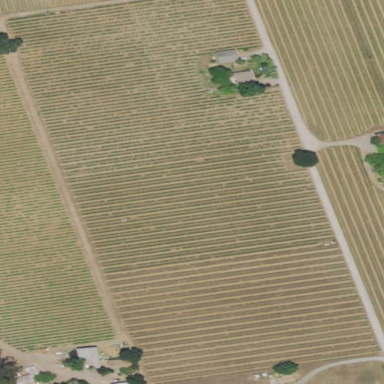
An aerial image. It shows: Orchard filled with olive trees.